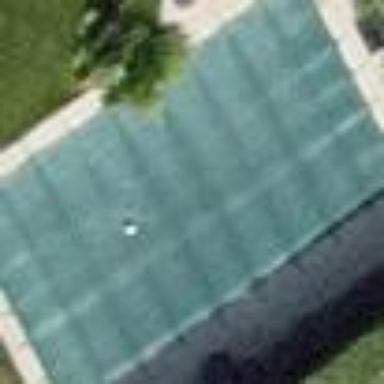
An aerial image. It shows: Swimming pool located in leisure land.